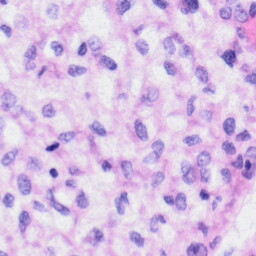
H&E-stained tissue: Liver